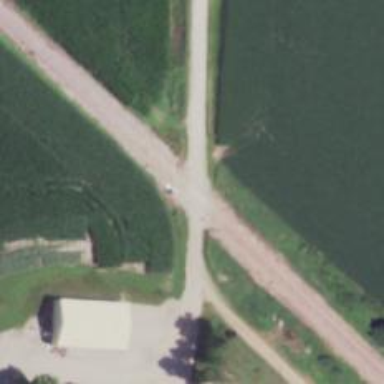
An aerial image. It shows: Level crossing with saltire marking.